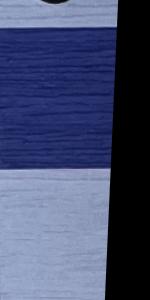
Label: Empty